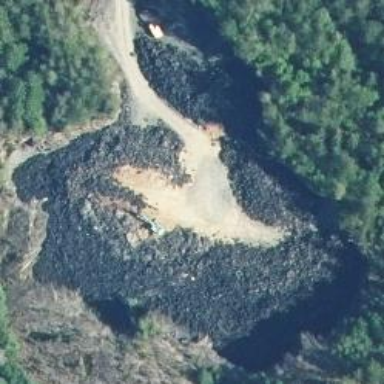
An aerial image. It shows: Quarry area.